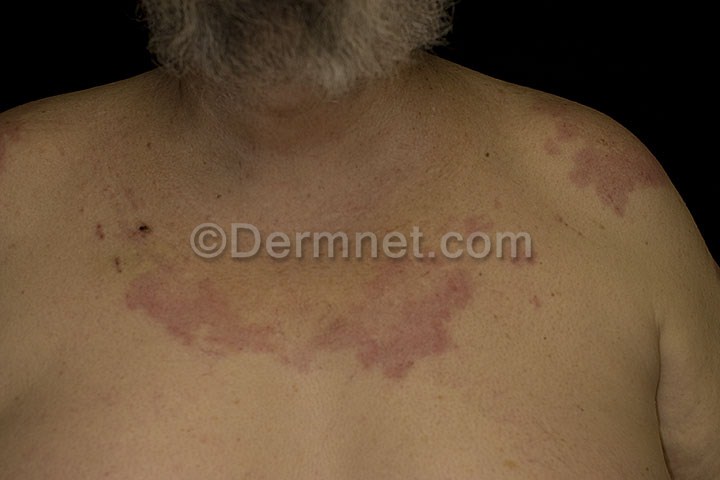
Disease: Urticaria Hives